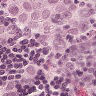
Metastatic tissue present: yes